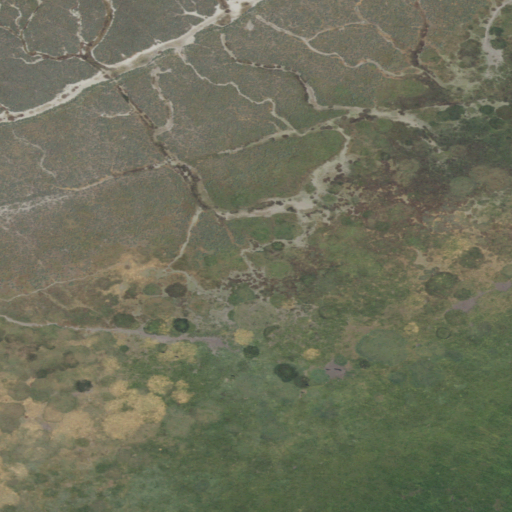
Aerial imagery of plain(s) in Oregon named Camas Prairie containing herbaceous wetlands and pasture